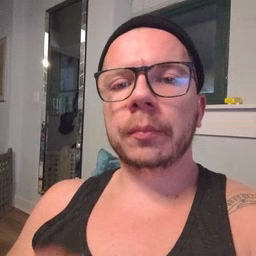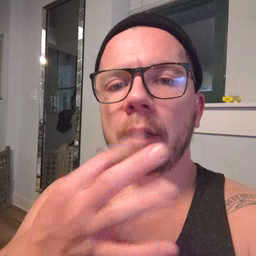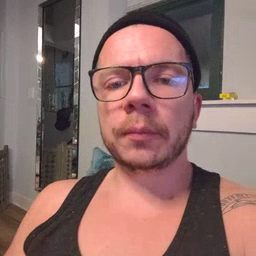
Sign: snack